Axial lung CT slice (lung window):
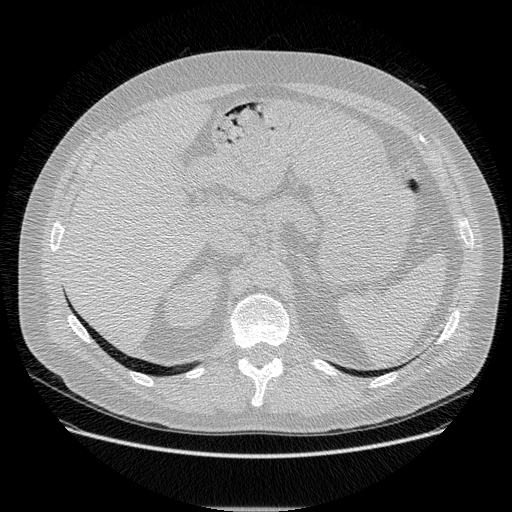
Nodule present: no